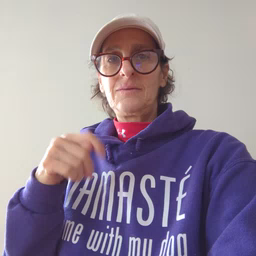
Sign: toy